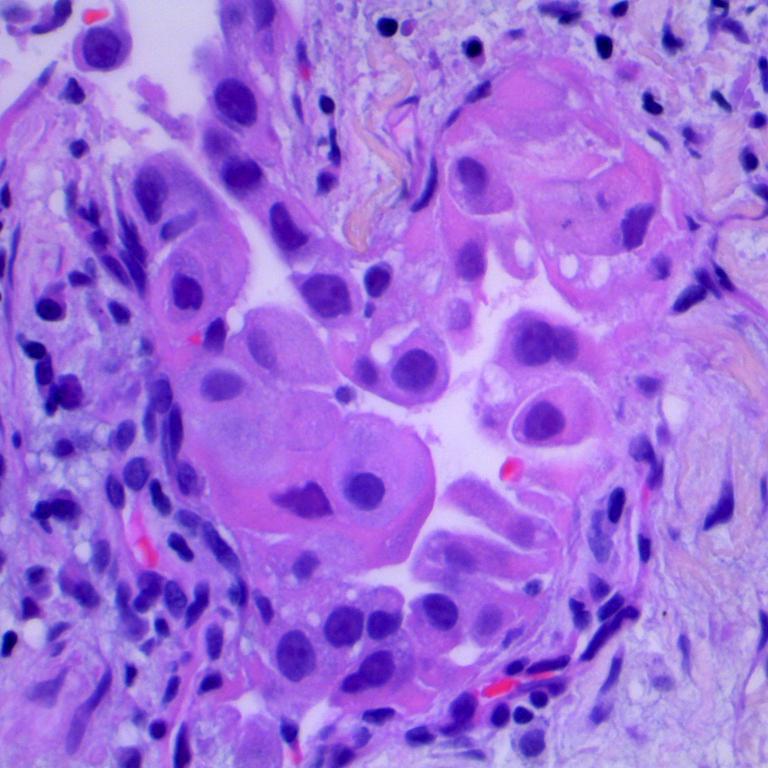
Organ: lung
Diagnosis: adenocarcinomas